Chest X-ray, AP view. Patient: 55 years old, sex M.
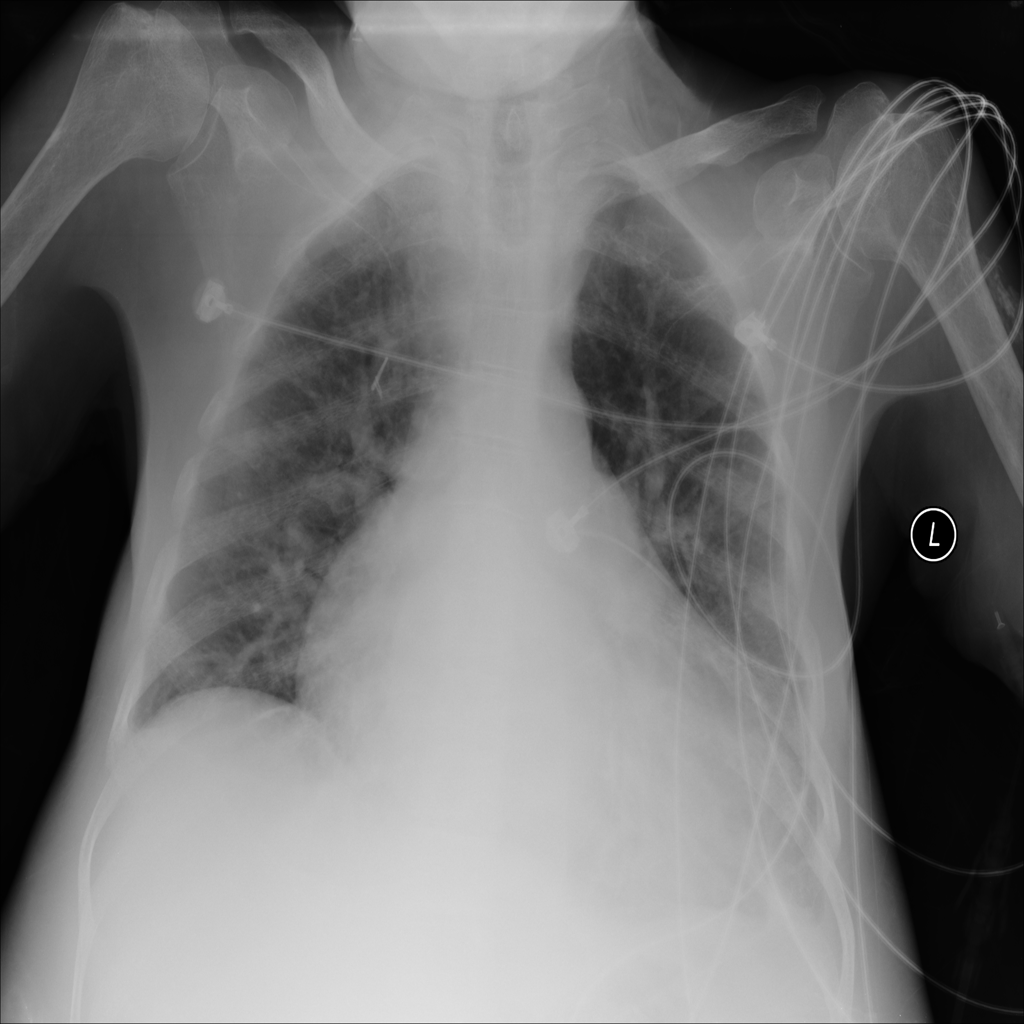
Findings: No Finding